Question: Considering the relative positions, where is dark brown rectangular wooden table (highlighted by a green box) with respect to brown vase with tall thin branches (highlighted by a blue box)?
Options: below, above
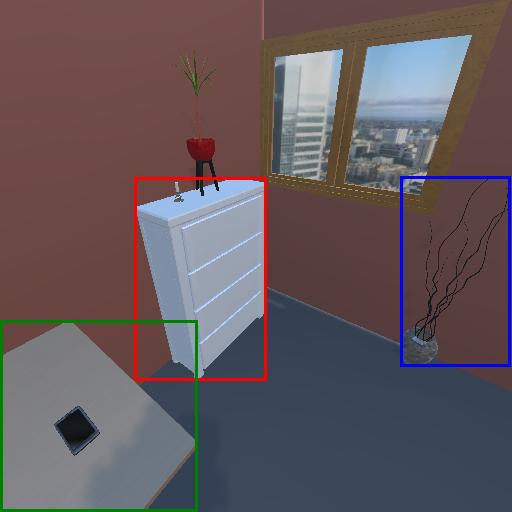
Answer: below